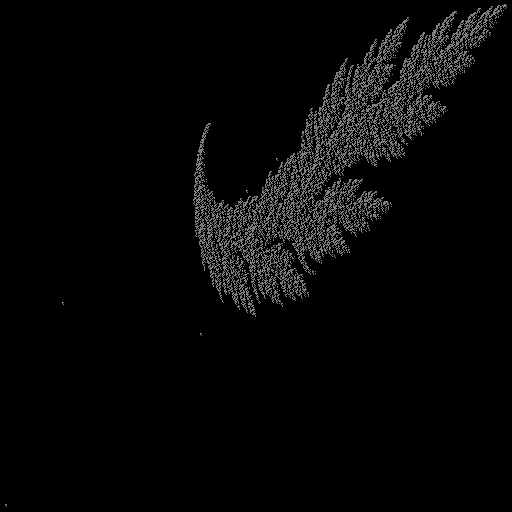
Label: cedarleaf